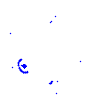
Particle: proton